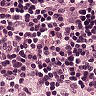
Metastatic tissue present: no